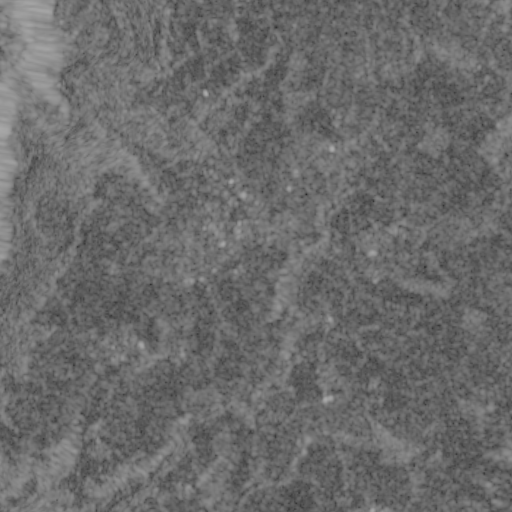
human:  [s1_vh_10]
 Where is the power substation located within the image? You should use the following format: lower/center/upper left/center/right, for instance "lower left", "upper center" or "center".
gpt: The power substation is located in the upper center of the image.
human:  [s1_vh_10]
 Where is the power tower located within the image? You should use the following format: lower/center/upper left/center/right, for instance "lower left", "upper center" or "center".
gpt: The power tower is located in the lower left of the image.
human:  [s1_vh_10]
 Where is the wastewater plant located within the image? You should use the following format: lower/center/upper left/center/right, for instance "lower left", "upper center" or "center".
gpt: The wastewater plant is located in the center left of the image.
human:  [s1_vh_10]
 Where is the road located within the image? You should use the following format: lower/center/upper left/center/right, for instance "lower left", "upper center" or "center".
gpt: There is no road in the image.

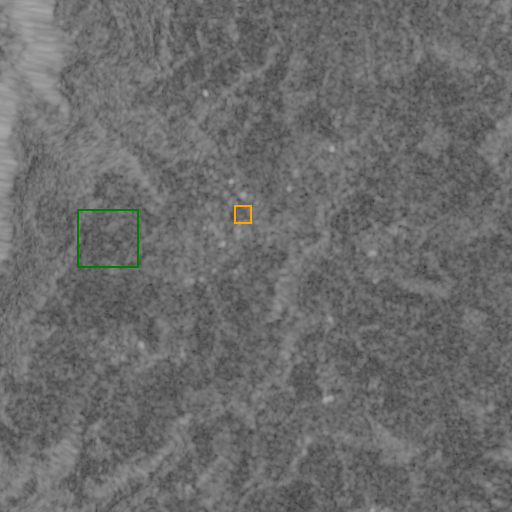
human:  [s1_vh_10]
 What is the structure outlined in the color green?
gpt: The structure outlined in green is a crop field.
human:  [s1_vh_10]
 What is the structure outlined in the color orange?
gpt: The structure outlined in orange is a park.
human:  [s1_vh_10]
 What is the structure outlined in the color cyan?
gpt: There is no cyan outline.